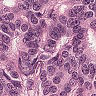
Metastatic tissue present: yes